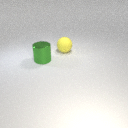
large yellow rubber sphere behind large green metal cylinder